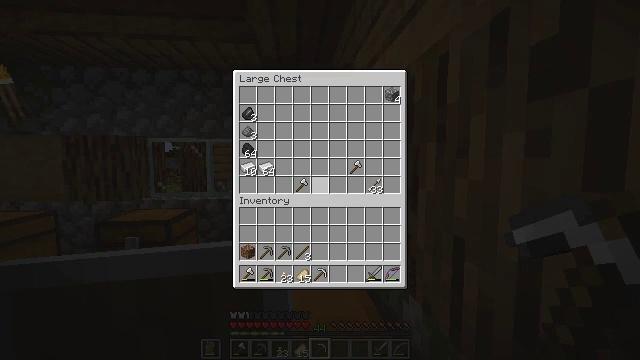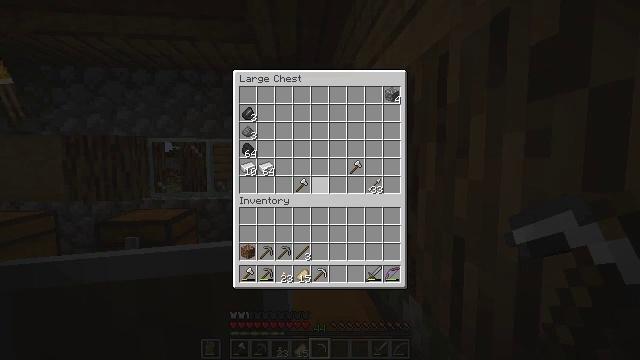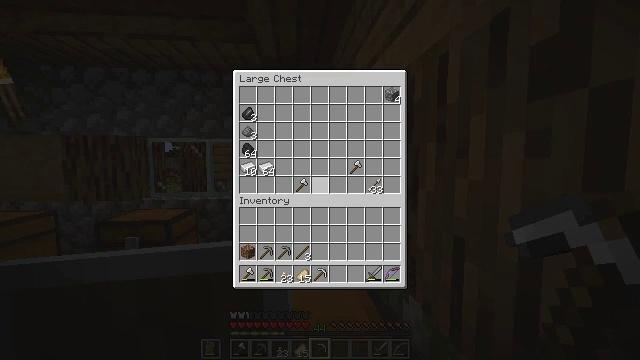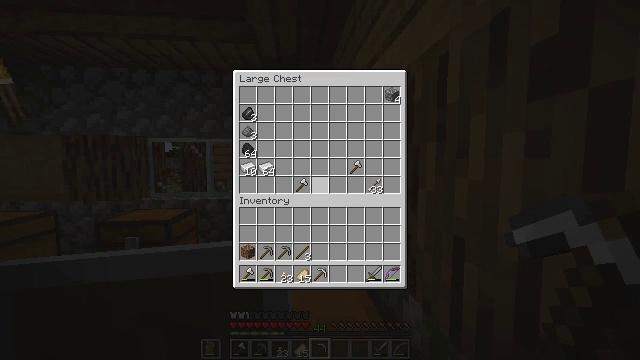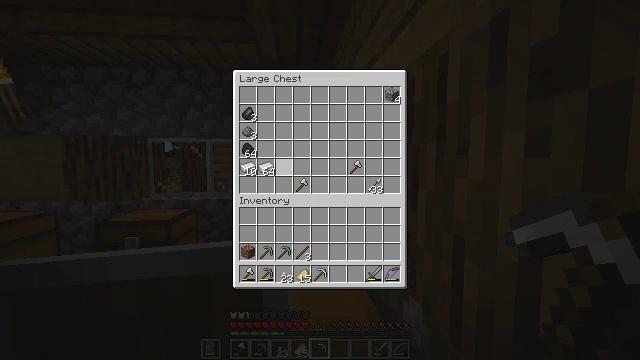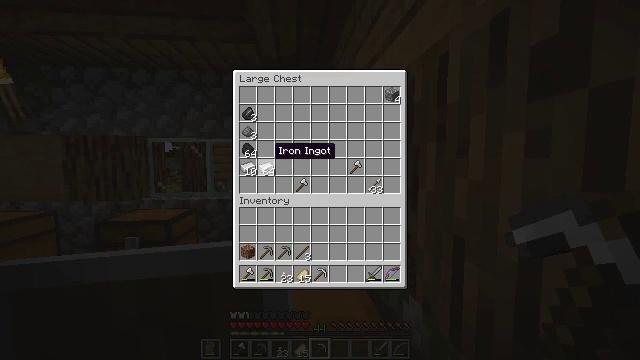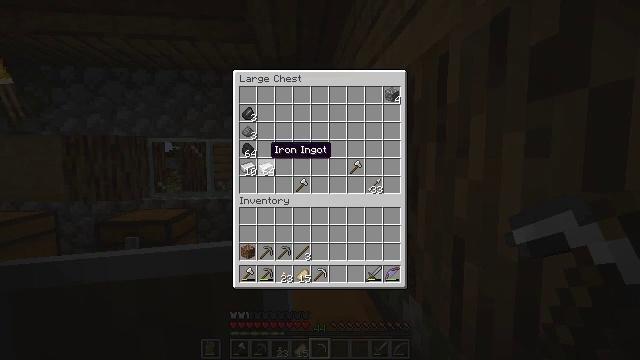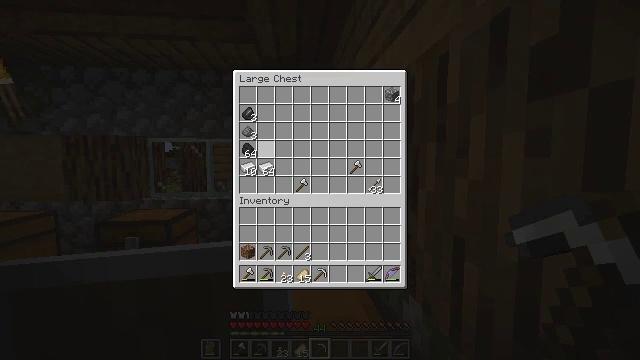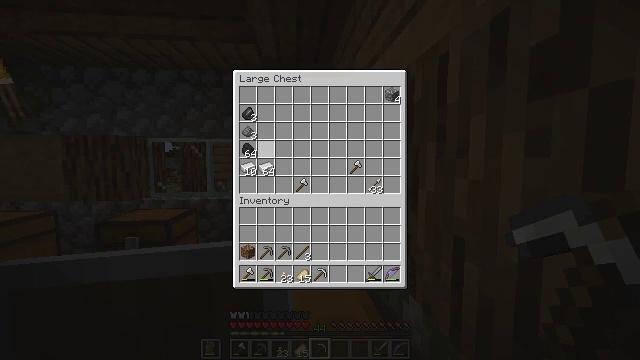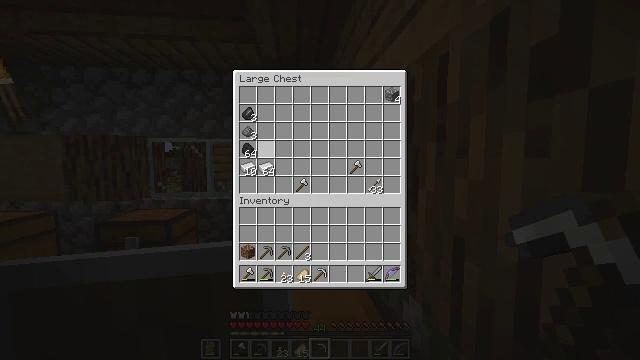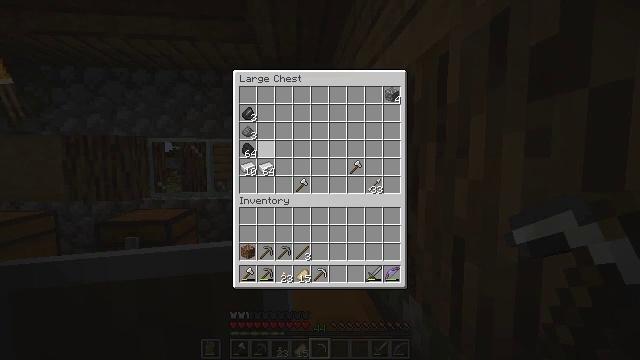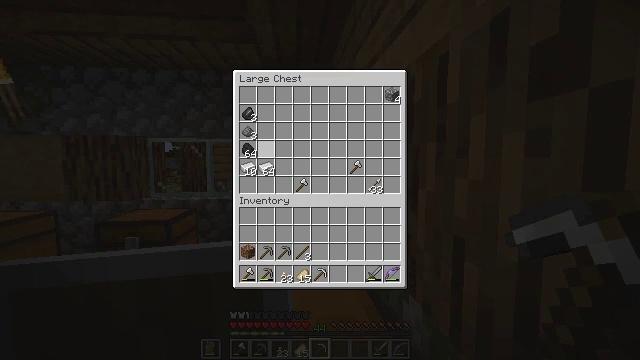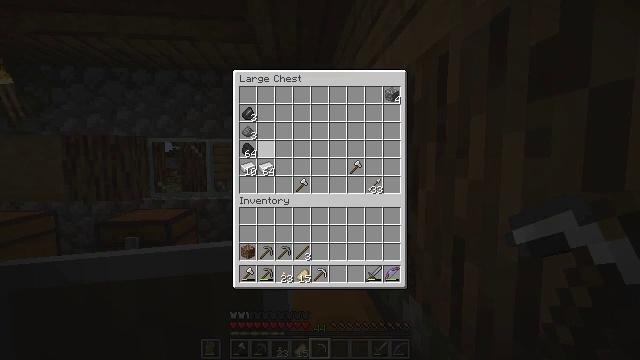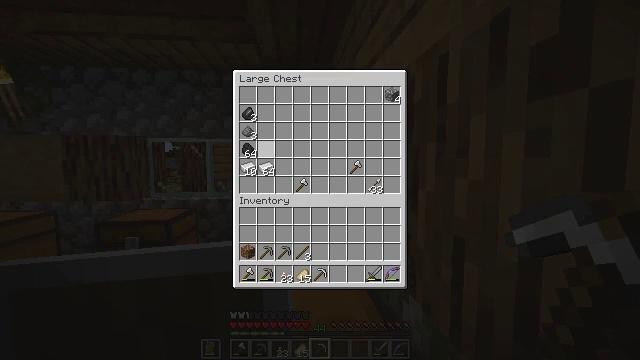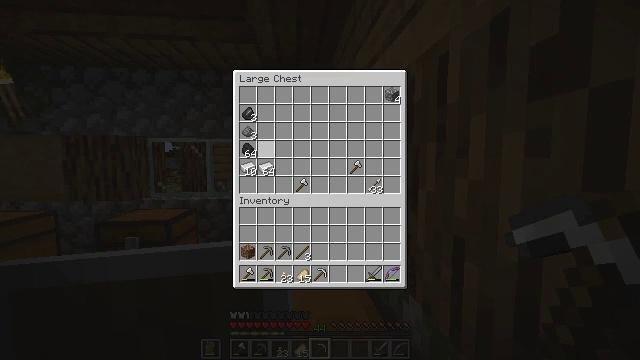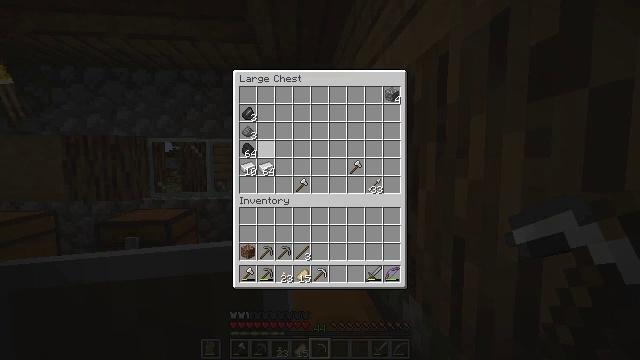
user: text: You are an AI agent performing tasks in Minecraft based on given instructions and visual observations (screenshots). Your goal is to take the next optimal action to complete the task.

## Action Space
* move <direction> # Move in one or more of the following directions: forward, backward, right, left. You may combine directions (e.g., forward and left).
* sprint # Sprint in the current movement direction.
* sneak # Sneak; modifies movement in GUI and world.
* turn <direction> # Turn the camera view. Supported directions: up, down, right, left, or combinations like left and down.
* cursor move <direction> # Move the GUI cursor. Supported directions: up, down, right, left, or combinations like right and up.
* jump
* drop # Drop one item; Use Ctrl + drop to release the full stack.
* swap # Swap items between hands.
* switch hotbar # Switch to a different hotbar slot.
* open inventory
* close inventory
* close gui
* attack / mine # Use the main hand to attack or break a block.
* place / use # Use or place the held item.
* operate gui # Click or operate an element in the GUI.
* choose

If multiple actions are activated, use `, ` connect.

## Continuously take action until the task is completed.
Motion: motion action
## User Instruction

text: Break the mob spawner.
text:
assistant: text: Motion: no_op
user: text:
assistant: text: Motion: no_op
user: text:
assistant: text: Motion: cursor move left
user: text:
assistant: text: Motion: cursor move left and up
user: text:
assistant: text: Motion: cursor move left and up
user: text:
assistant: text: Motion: no_op
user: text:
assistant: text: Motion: no_op
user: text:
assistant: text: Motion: no_op
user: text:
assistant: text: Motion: no_op
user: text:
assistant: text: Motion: no_op
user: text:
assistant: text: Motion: no_op
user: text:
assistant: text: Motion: no_op
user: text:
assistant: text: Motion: no_op
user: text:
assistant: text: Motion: no_op
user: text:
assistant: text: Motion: no_op
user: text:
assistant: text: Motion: cursor move up
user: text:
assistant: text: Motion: no_op
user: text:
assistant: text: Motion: no_op
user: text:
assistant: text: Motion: no_op
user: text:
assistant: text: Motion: cursor move down
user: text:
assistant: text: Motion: no_op
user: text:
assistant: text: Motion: no_op
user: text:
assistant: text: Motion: no_op
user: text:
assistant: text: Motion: no_op
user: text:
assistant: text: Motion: no_op
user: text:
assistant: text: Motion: no_op
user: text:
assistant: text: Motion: no_op
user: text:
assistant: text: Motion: no_op
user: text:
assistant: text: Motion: no_op
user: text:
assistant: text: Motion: no_op